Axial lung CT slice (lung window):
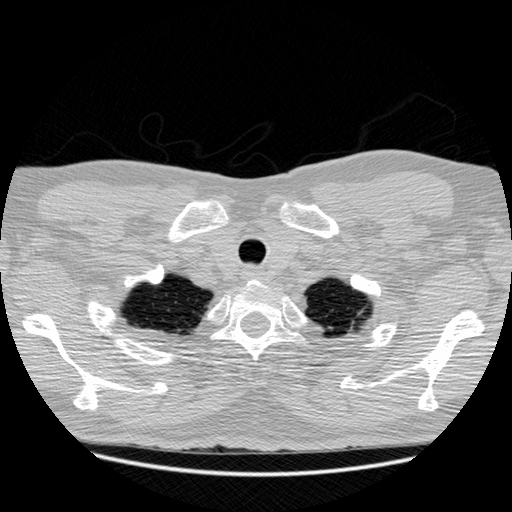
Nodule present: no